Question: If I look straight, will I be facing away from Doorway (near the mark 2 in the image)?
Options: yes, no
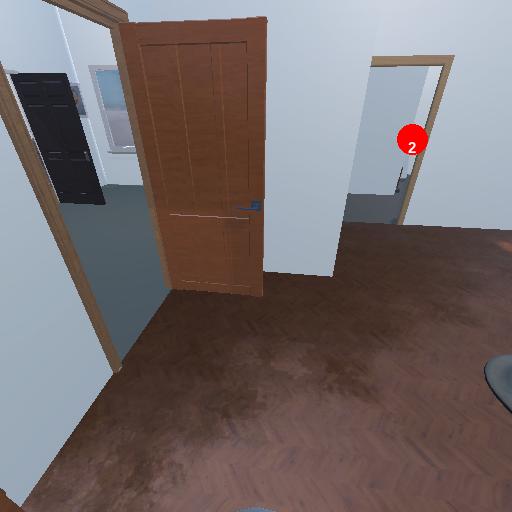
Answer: yes